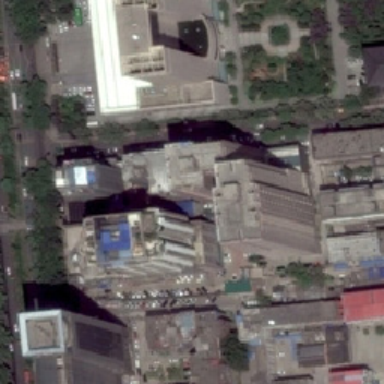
Six tall buildings on either hand of the road in it .